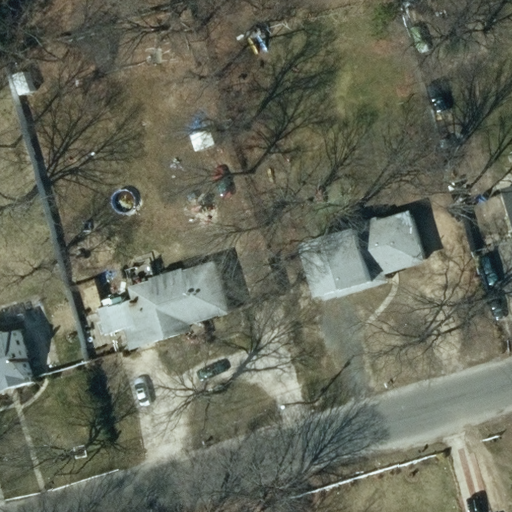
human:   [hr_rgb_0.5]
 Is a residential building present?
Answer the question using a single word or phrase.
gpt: yes

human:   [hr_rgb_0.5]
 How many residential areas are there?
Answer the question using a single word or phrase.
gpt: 1

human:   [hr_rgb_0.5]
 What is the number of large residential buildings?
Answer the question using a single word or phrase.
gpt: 0

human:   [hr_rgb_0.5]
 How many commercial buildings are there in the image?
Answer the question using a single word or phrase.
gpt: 0

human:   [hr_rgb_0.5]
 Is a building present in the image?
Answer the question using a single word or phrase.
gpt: yes

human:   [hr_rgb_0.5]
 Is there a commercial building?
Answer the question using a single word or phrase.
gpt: no

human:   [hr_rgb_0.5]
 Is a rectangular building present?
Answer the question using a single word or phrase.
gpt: yes

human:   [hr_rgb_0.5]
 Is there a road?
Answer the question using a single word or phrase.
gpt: yes

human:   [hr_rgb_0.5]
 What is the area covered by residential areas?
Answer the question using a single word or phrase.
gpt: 10619m2

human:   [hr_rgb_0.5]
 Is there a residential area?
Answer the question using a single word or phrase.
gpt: yes

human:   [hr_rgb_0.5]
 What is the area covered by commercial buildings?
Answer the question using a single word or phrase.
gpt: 0m2

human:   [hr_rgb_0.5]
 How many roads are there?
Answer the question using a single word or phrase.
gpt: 1

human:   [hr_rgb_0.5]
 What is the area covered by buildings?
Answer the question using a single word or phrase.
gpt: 955m2

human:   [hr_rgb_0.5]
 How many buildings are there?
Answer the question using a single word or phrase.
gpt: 4

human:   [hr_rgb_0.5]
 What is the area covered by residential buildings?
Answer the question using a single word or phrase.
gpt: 955m2

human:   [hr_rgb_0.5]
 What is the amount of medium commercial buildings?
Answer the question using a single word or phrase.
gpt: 0

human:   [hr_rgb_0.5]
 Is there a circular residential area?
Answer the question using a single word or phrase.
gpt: no

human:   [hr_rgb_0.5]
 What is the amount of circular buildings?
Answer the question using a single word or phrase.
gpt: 0

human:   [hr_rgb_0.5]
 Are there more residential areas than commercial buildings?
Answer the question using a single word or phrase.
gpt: yes

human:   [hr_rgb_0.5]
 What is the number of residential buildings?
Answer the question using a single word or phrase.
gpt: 4

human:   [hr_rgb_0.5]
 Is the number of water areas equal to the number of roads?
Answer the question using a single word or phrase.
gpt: no

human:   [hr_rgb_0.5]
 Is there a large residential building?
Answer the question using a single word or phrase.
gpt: no

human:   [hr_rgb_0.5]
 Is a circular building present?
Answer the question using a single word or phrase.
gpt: no

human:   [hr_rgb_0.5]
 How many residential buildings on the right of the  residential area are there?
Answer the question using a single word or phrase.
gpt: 4

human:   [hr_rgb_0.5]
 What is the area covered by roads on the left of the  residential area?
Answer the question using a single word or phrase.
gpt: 0m2

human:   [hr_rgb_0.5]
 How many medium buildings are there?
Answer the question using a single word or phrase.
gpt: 4

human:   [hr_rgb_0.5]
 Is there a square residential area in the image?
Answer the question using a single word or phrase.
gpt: no

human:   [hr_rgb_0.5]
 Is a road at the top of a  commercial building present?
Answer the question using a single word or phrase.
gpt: no

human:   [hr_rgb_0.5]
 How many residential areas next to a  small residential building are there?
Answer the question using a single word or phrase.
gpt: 0

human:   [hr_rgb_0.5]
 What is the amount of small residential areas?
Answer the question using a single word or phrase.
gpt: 0

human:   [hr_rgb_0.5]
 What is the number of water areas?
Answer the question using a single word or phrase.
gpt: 0

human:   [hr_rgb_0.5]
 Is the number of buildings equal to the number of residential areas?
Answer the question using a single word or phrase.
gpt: no

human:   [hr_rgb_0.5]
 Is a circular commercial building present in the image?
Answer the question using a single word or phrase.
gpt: no

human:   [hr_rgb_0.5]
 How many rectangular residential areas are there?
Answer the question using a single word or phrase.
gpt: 1

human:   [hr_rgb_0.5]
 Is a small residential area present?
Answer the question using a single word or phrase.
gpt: no

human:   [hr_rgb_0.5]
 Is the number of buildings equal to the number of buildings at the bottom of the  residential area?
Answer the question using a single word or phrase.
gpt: no

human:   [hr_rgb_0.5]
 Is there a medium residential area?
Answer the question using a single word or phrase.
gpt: no

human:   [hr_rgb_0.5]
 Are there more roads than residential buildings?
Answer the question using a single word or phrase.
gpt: no

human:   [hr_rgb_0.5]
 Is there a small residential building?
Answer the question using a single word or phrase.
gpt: no

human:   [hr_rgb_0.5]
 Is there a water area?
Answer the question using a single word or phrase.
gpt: no

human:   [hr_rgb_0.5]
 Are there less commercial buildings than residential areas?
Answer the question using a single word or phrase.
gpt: yes

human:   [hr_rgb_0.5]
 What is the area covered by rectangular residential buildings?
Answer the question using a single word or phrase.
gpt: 384m2

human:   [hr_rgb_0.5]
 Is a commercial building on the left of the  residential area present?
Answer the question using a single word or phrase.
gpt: no

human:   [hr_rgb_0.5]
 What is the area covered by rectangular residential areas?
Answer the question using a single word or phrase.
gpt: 10619m2

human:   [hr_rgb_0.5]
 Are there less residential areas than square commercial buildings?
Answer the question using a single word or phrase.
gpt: no

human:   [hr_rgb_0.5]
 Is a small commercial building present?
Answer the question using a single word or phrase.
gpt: no

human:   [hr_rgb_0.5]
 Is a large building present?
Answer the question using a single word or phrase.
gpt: no

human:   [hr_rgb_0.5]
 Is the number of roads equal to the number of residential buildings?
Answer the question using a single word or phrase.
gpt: no

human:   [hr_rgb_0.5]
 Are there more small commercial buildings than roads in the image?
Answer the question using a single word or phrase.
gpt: no

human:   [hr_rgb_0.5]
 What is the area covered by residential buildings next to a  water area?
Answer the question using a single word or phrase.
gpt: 0m2

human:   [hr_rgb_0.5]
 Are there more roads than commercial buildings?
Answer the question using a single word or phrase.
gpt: yes

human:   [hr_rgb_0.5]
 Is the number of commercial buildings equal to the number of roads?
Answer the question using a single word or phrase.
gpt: no

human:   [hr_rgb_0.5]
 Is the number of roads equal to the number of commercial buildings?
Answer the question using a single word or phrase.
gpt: no

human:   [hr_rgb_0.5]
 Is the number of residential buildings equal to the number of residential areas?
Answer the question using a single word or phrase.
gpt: no

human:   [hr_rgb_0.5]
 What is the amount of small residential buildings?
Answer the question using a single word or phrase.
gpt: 0

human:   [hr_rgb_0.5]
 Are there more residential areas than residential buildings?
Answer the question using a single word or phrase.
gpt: no

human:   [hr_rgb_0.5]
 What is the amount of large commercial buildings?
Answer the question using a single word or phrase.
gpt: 0

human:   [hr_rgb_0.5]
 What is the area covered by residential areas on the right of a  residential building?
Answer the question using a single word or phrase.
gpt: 0m2

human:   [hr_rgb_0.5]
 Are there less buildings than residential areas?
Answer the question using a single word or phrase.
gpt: no

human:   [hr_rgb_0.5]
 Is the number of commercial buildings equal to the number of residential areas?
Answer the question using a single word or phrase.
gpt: no

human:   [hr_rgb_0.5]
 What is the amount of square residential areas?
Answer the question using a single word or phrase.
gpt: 0

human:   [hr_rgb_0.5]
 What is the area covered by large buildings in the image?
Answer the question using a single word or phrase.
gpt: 0m2

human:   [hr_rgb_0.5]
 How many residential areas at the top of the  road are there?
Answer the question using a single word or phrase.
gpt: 0

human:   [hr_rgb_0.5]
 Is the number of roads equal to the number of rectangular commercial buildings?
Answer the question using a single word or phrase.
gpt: no